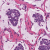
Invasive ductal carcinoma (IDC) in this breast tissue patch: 1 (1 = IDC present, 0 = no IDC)